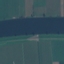
Land use / land cover class: River